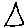
Label: triangle